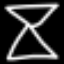
Label: hourglass